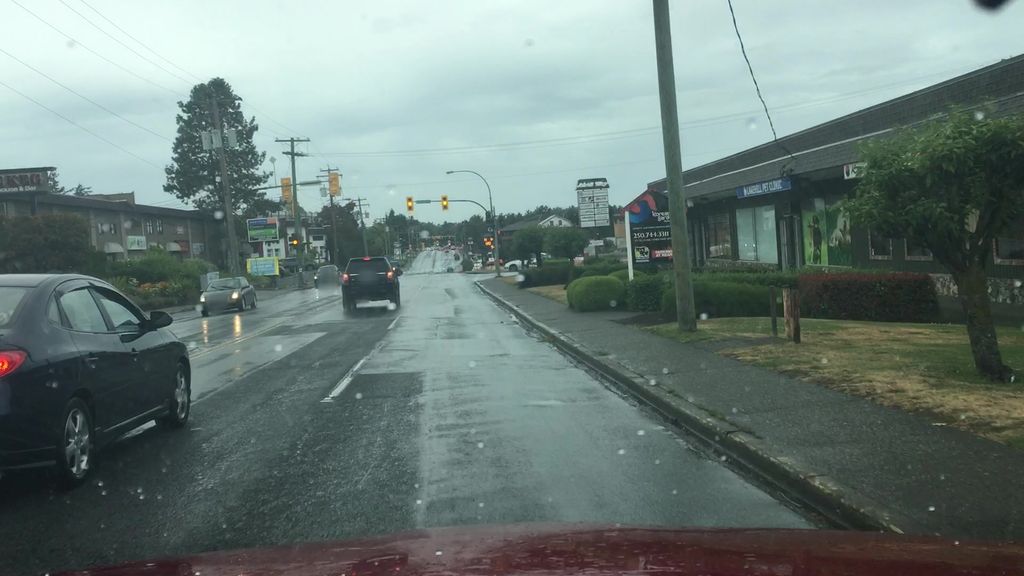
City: victoria